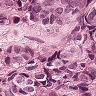
Metastatic tissue present: yes